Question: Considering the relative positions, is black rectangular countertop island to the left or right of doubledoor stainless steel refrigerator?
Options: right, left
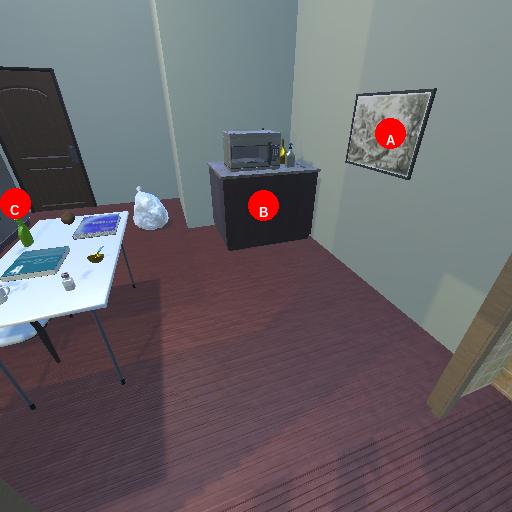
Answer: right